Question: So a book I am reading has this nice image:

So it is suggested that once a client asks a DNS server an IP for a host, actually the DNS server does not respond back with the IP but rather find the IP, send the same request to the ip but the response comes back to the client..
This is very confusing for me since the accepted answer here: <URL> does not fit with this one at all.
Which is correct?
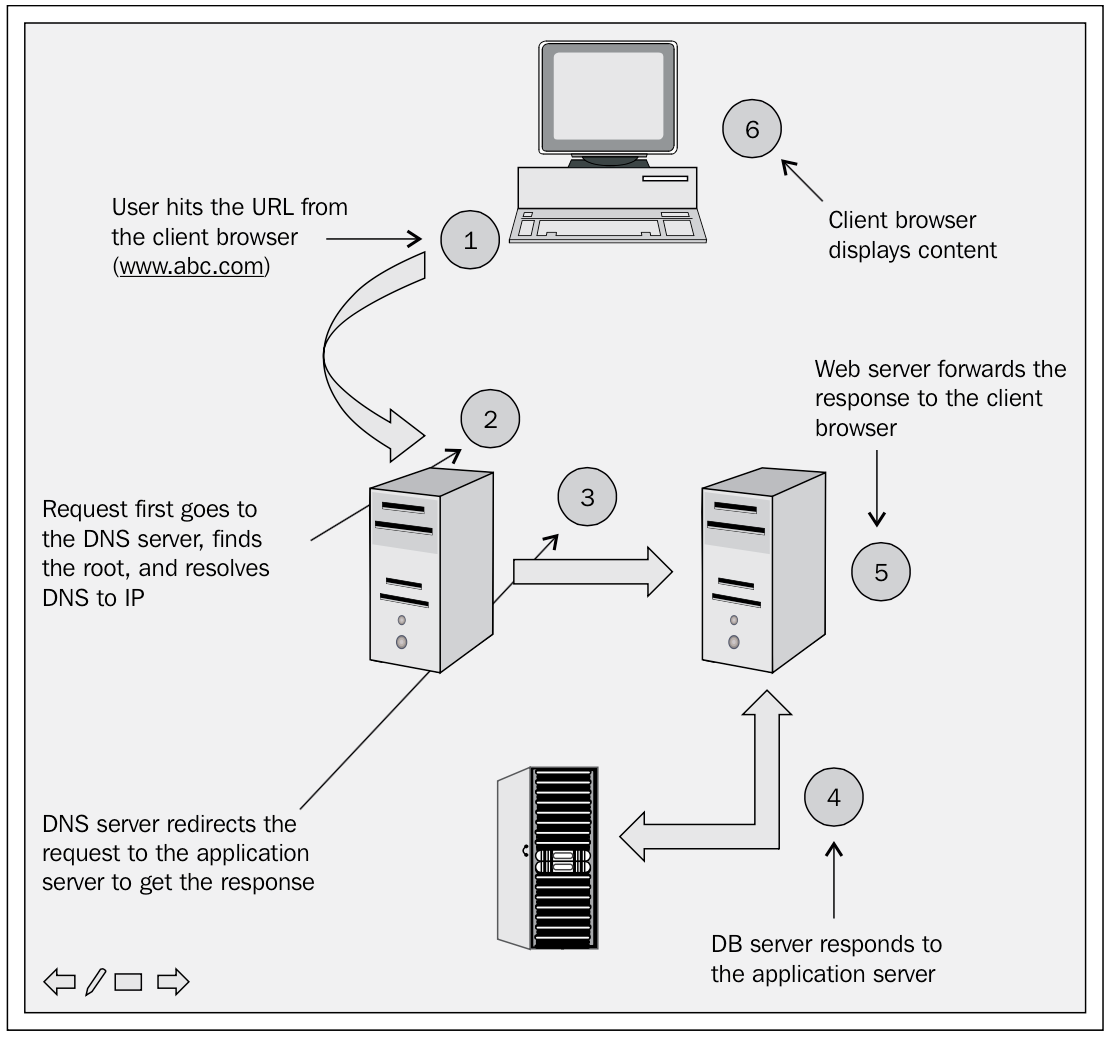
Answer: That image is completely wrong. It would probably be a good idea to stop reading that book.